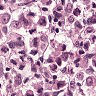
Metastatic tissue present: yes